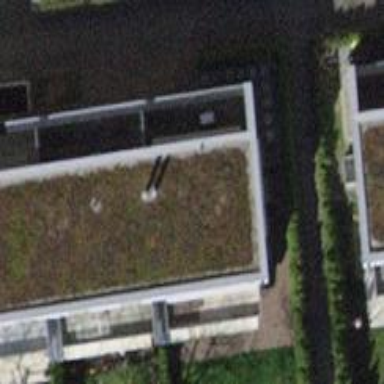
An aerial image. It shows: Building with flat roof.